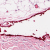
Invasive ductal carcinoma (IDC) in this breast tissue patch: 0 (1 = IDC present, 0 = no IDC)